Interaction volume radius: 10 \u00c5
Interaction volume height: 30 \u00c5
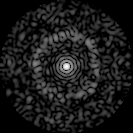
Disorder parameter: 0.8185